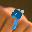
Label: 9